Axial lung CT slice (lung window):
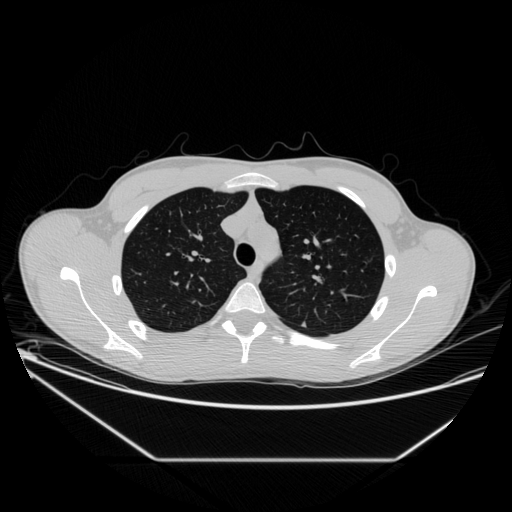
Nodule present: yes
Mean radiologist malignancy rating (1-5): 2